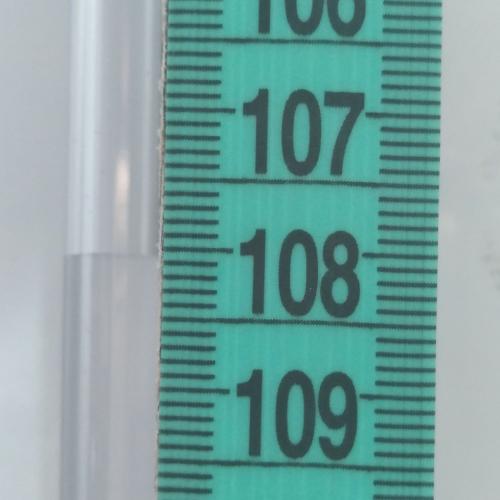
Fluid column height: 108.1 cm